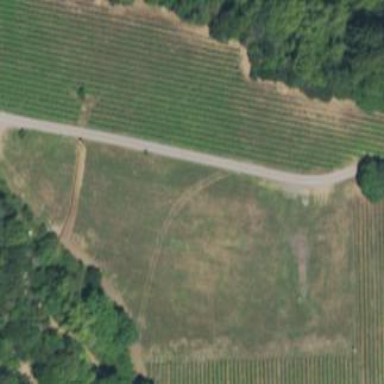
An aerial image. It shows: Vineyard with wine grapes as the main crop.